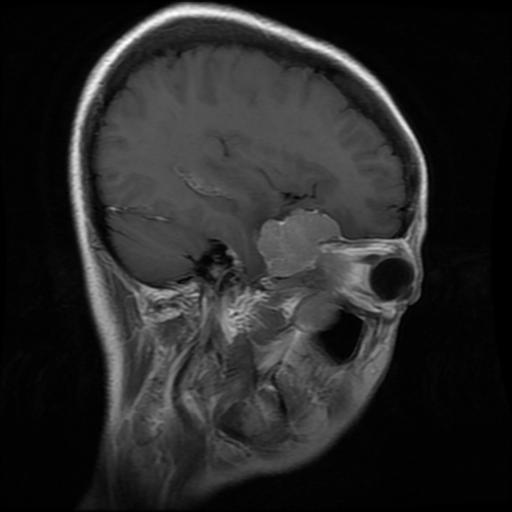
Label: meningioma